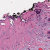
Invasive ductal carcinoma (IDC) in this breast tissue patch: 0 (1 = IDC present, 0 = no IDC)